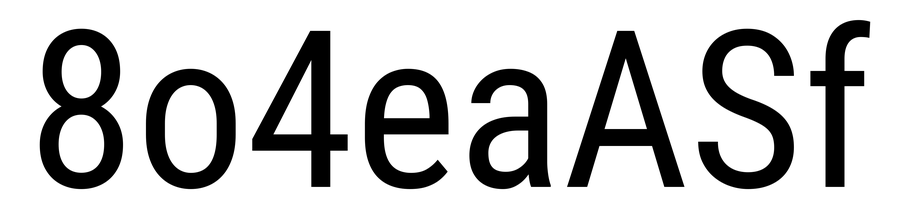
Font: Roboto_Condensed_Regular